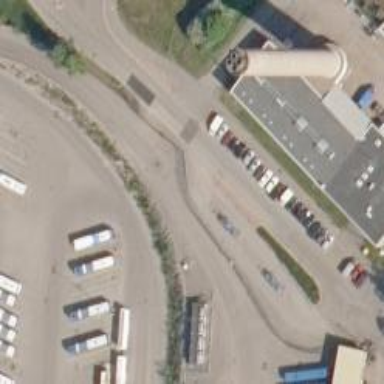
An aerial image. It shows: Paved parking area.